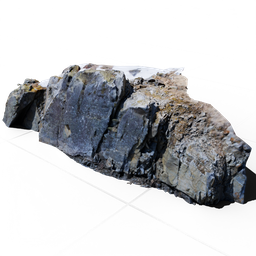
Label: nature